Question: I would like to know how can I do the following in C++:
Consider these classes :
'C1 < C2 < C3 < ... < Cn,' 'Ci < Cj' means 'sizeof(Ci) < sizeof(Cj)'
I want a structure that uses variadic templates as a sequence of 'Ci''s,
'OrderBySize<AnySequenceOfCis>', for example : 'OrderBySize<C1,C2,C3,...,Cn>' or
'OrderBySize<C2,C1,C3,C4,...,Cn>' ... all possible combinations
and gives the following structure as a result :
'''
class result{
Cn elem1;
Cn-1 elem2;
.
.
.
C1 elemn;
}
'''
I read <URL>, it shows how we can define a 'Tuple<typename ...T>', however, this is different, much more difficult to implement and very useful.
'order_by_size<T1, ..., Tn>' would a tuple of the ordered combination of 'T1, ..., Tn'
However I don't want the user to know that I am ordering the fields, the user would use it like a tuple. And thus, in order to access the fields, the user will use :
'template<typename... Tn> get<size_t>(const MyStructure<Tn ...>& m)' to get the 'size_t''th element which is has an other index in the new 'tuple'.

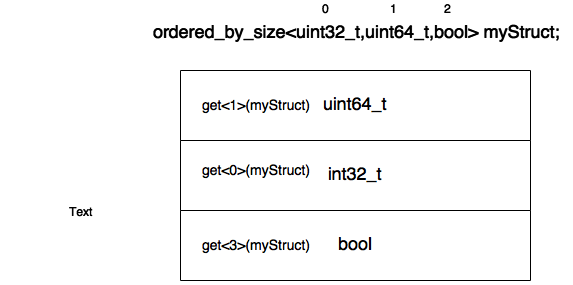
Answer: Basically this problem reduces to just sorting a list of types based on a given comparator. Once you have that, everything else follows. So this answer is just the sorting part. We'll start with a typelist:
'''
template <typename...>
struct typelist {
using type = typelist;
};
'''
I'm going to assume a bunch of metafunctions which are very short ('head', 'tail', 'concat', 'size'). I will omit them for brevity.
So let's just jump into writing merge sort:
'''
template <typename TL, typename Cmp = LessSize>
struct sort
{
using left_right = typename split<TL, size<TL>::value/2>::type;
using left = typename sort<head_t<left_right>, Cmp>::type;
using right = typename sort<head_t<tail_t<left_right>>, Cmp>::type;
using type = typename merge<left, right, Cmp>::type;
};
// base case for exactly 1 element
template <typename T, typename Cmp>
struct sort<typelist<T>, Cmp> {
using type = typelist<T>;
};
// potentially add a base case for exactly 2 elements here?
'''
The general structure here should look familiar. We split our typelist, 'TL', into two equal parts, sort both, and then merge. Of course, this is metaprogramming, so everything is unnecessarily complicated.
Let's start with 'split'. 'split' takes a typelist and a size, and returns a typelist of two typelists: the first having the given size, and the second being the remainder:
'''
template <typename A, typename B, size_t N>
struct split_impl
: std::conditional<
size<A>::value < N,
split_impl<concat_t<A, typelist<head_t<B>>>, tail_t<B>, N>,
typelist<A, B>
>::type
{ };
template <typename TL, size_t N>
struct split
: split_impl<typelist<>, TL, N>
{ };
'''
So that gives us 'left' and 'right' (at least once we apply 'head_t<>' and 'head_t<tail_t<>>'). All that's left is the 'merge' step. I'm using the Boost MPL idea of what a metafunction class is, so 'LessSize' is:
'''
struct LessSize {
template <typename A, typename B>
using apply = std::integral_constant<bool, sizeof(A) < sizeof(B)>;
};
'''
'merge' just has to walk both typelists and pick the smallest element based on the comparator between the two typelists. First, we'll start with all of our base cases:
'''
template <typename L, typename R, typename Cmp>
struct merge;
// R empty
template <typename... T, typename Cmp>
struct merge<typelist<T...>, typelist<>, Cmp> {
using type = typelist<T...>;
};
// L empty
template <typename... T, typename Cmp>
struct merge<typelist<>, typelist<T...>, Cmp> {
using type = typelist<T...>;
};
'''
And then the recursive step, which is somewhat ugly:
'''
template <typename A, typename... As, typename B, typename... Bs, typename Cmp>
struct merge<typelist<A, As...>, typelist<B, Bs...>, Cmp>
: std::conditional<
Cmp::template apply<A, B>::value,
concat_t<typelist<A>, typename merge<typelist<As...>, typelist<B, Bs...>, Cmp>::type>,
concat_t<typelist<B>, typename merge<typelist<A, As...>, typelist<Bs...>, Cmp>::type>
>::type
{ };
'''
Basically, given two typelists, '{A, As...}' and '{B, Bs...}', we select the smallest based on 'Cmp', and that's the side we're popping the element off of. If 'Cmp::apply<A,B>', then we're concatenating 'A' with the result of merging '{As...}' with '{B, Bs...}'. And vice versa.
And that's all she wrote:
'''
template <typename T>
struct TD;
int main()
{
using T = sort<typelist<int, double, char, float>, LessSize>::type;
TD<T> r;
}
main.cpp: In function 'int main()':
main.cpp:131:11: error: aggregate 'TD<typelist<char, float, int, double> > r' has incomplete type and cannot be defined
TD<T> r;
^
'''
Once you have the sorted types, making a tuple is straightforward:
'''
template <template <typename...> class C>
struct meta_quote {
template <typename... T>
using apply = C<T...>;
};
template <typename F, typename TL>
struct meta_apply;
template <typename F, typename... T>
struct meta_apply<F, typelist<T...>> {
using type = typename F::template apply<T...>;
};
template <typename... T>
struct my_tuple
: meta_apply<meta_quote<std::tuple>,
typename sort<typelist<T...>>::type
>::type;
{
using base_tuple = meta_apply<...>;
};
'''
Now just add overloads for 'get<>' on 'my_tuple<T...>':
'''
template <size_t I, typename... T>
auto get(my_tuple<T...>& t) {
using type = std::tuple_element_t<I, std::tuple<T...>>;
return std::get<type>(static_cast<typename my_tuple<T...>::base_type&>(t));
}
'''